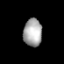
Tissue: prostate
Cell type: Fibroblasts
Senescence score: 0.7774
Nuclear area (px): 502
Mean DAPI intensity: 168.801